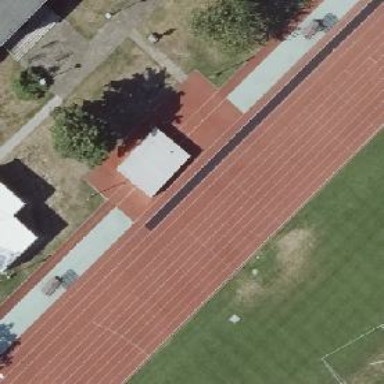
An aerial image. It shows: Long jump sport pitch.